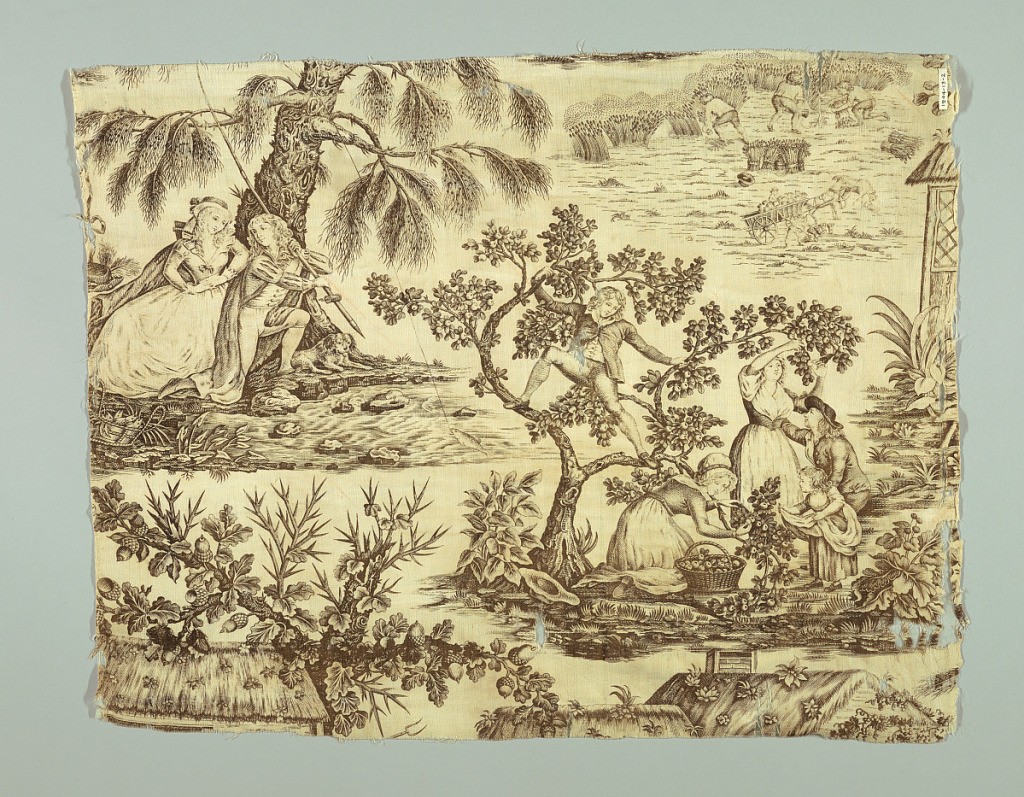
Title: Fragment
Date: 1780–1790
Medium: cotton Technique: printed by engraved copper plate on plain weave
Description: Pastoral scene in sepia on white ground. Upper left corner, a couple fishes; upper right, a field with gleaners; the central scene, children and adults picking fruit.